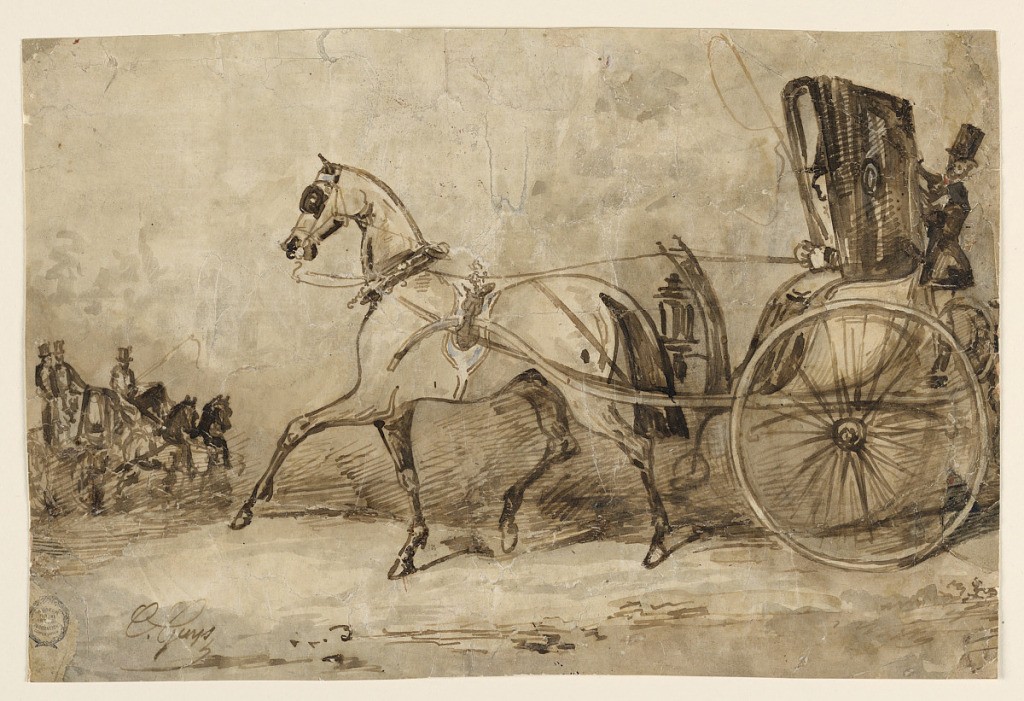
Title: A Horse and Carriage
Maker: Constantin Guys, French, 1802 – 1892
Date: ca. 1860
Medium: Pen and brown ink, brush and brown wash on paper laid down on mousseline de soie
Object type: Drawing
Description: Horizontal rectangle. A gentleman driving a calash with a footman behind. Coming toward him on the left, a coach drawn by two horses with two footmen behind.